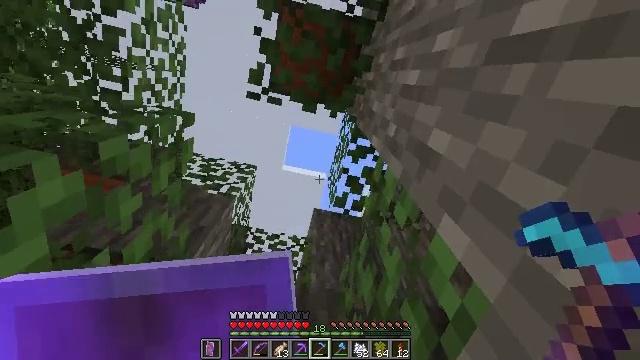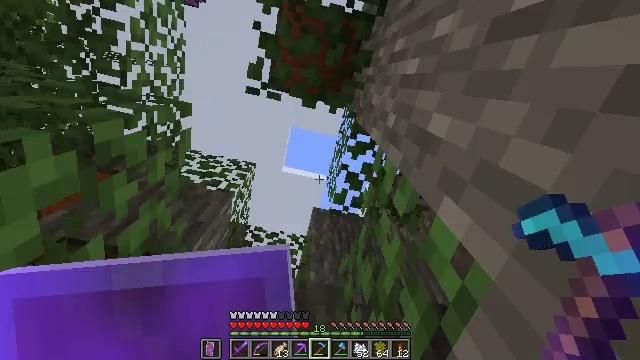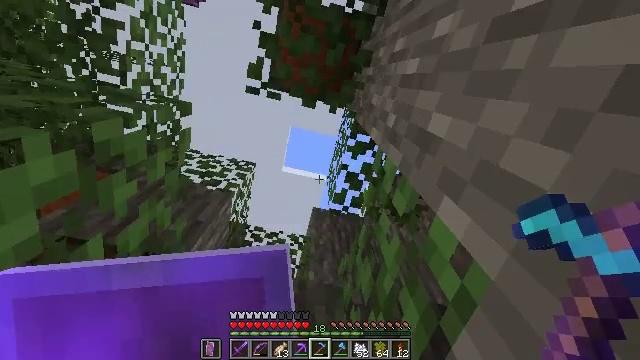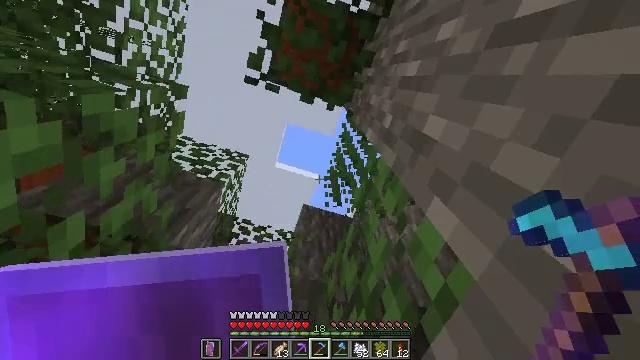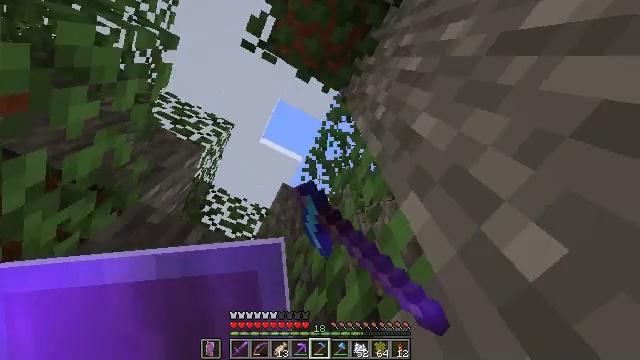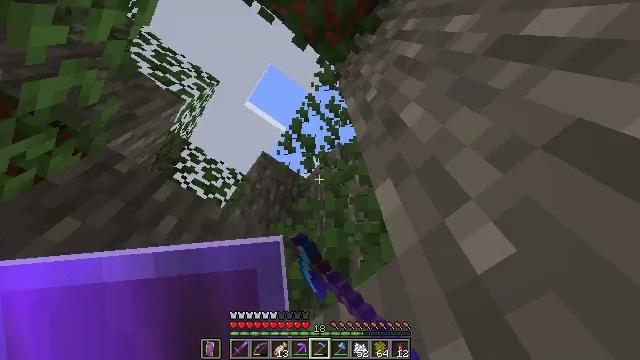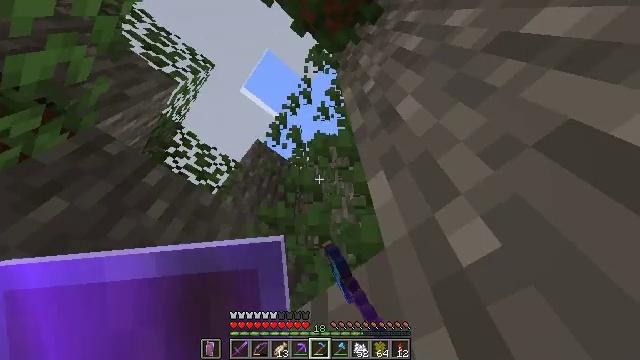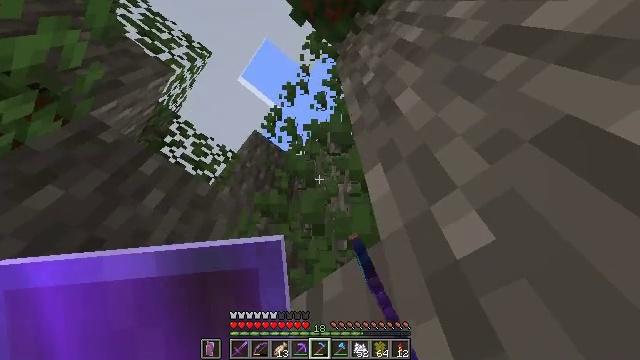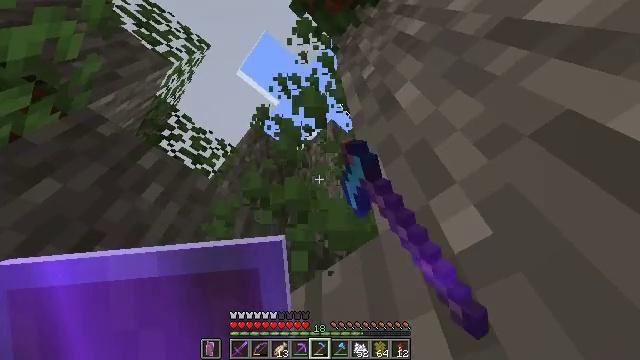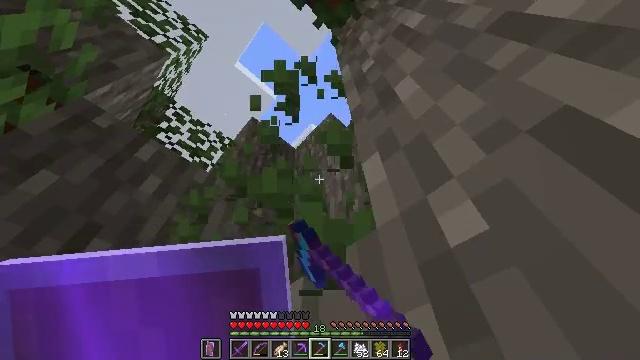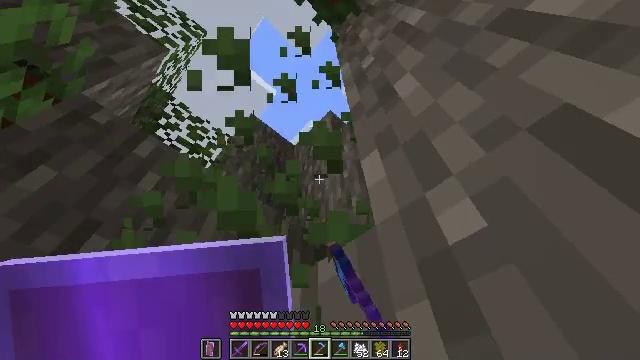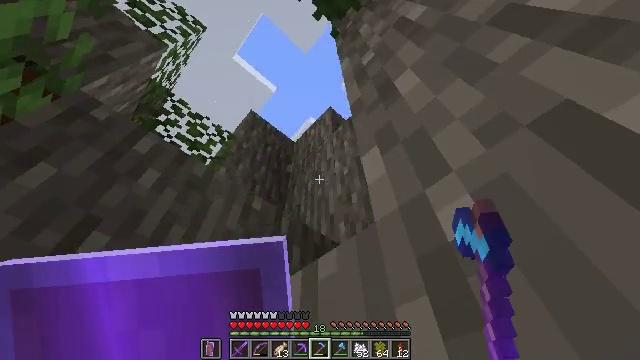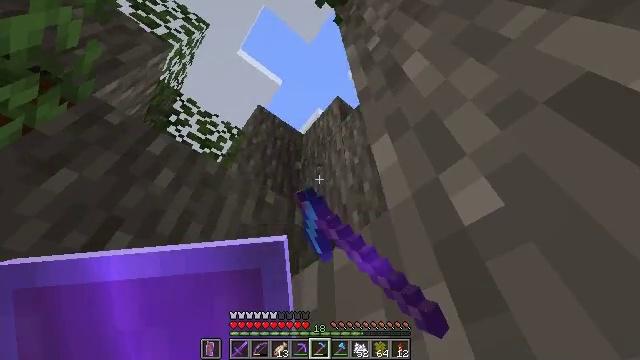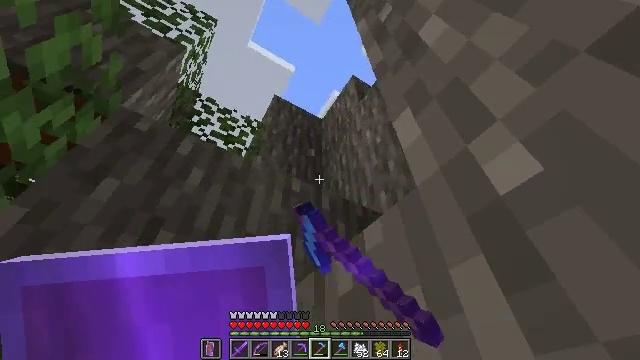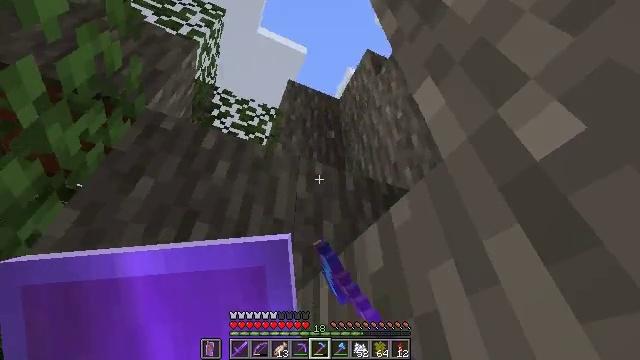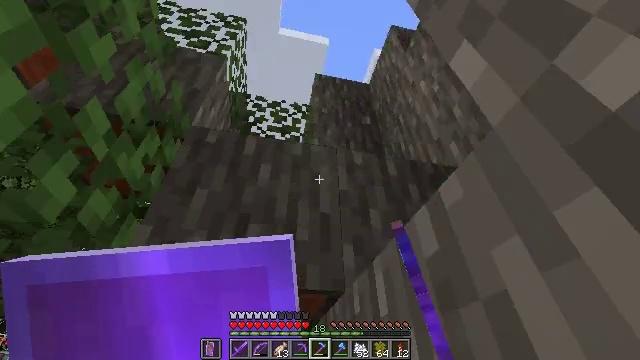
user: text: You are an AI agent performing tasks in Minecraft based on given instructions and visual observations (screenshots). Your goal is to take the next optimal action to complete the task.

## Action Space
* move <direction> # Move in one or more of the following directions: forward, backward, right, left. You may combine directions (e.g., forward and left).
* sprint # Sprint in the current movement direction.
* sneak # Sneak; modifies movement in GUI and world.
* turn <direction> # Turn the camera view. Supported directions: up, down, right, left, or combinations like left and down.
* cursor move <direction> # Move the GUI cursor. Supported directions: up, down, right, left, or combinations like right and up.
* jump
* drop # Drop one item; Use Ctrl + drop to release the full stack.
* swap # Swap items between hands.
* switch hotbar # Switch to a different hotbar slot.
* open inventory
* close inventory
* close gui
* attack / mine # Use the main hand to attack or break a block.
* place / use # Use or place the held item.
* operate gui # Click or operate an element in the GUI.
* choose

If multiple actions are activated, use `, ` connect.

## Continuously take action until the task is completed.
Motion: motion action
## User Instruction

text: Break the acacia leaves to collect them.
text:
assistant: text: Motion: attack / mine
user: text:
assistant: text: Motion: attack / mine
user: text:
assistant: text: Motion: turn right, attack / mine
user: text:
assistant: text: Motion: turn right and down, attack / mine
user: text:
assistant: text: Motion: turn right and down, attack / mine
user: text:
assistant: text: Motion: turn right and down, attack / mine
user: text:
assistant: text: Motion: turn right and down, attack / mine
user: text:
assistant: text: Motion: turn down, attack / mine
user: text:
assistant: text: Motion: turn down, attack / mine
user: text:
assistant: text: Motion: attack / mine
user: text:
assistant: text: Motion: attack / mine
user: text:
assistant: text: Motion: turn left and down, attack / mine
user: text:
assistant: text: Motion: turn left and down, attack / mine
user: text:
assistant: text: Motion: turn left and down, attack / mine
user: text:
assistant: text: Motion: turn left and down, attack / mine
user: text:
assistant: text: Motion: turn left, attack / mine
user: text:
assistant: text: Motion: turn left and down, attack / mine
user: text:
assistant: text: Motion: turn left, attack / mine
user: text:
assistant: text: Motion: turn left and down, attack / mine
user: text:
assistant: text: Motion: turn left, attack / mine
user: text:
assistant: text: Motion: attack / mine
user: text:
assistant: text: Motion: attack / mine
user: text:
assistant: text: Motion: attack / mine
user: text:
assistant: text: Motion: attack / mine
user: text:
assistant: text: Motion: attack / mine
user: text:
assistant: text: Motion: attack / mine
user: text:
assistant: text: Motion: turn left, attack / mine
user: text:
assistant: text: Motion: turn left, attack / mine
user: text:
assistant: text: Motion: move forward, turn left and down, attack / mine
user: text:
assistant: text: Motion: move forward, turn down, attack / mine